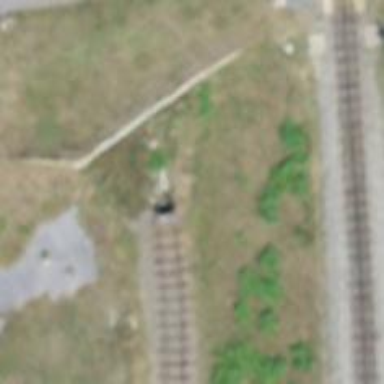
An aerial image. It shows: Railway buffer stop.